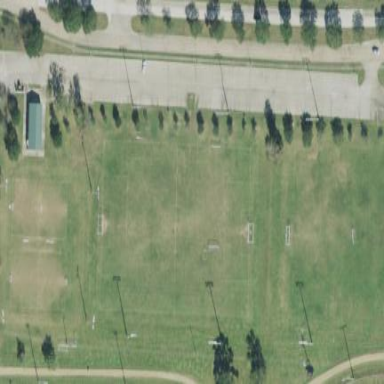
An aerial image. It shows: Soccer pitch for leisure land activities.